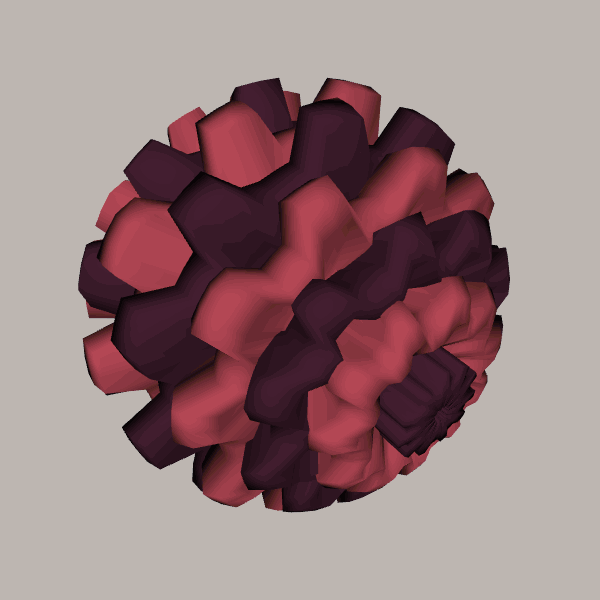
Background: light